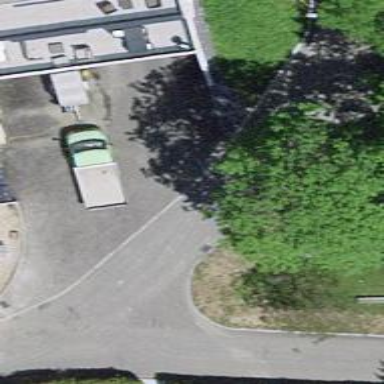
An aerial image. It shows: Smooth asphalt road in residential area.